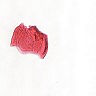
Metastatic tissue present: no